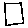
Label: square